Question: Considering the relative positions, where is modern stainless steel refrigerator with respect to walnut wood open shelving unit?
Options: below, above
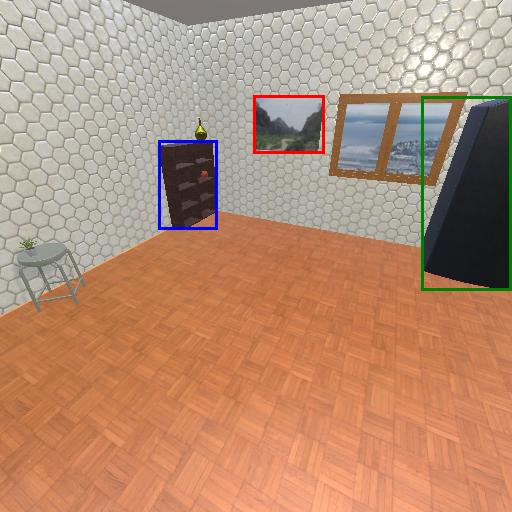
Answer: below